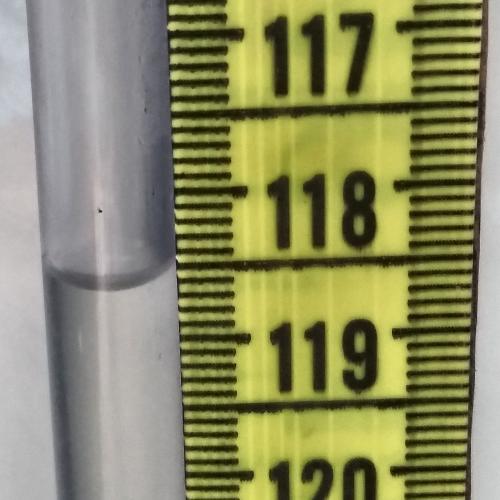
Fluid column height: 118.6 cm